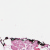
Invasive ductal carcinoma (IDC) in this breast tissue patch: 0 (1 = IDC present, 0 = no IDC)